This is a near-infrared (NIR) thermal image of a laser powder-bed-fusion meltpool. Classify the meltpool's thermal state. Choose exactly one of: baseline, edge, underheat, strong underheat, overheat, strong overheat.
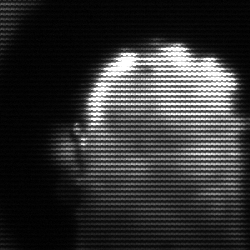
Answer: baseline